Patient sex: M
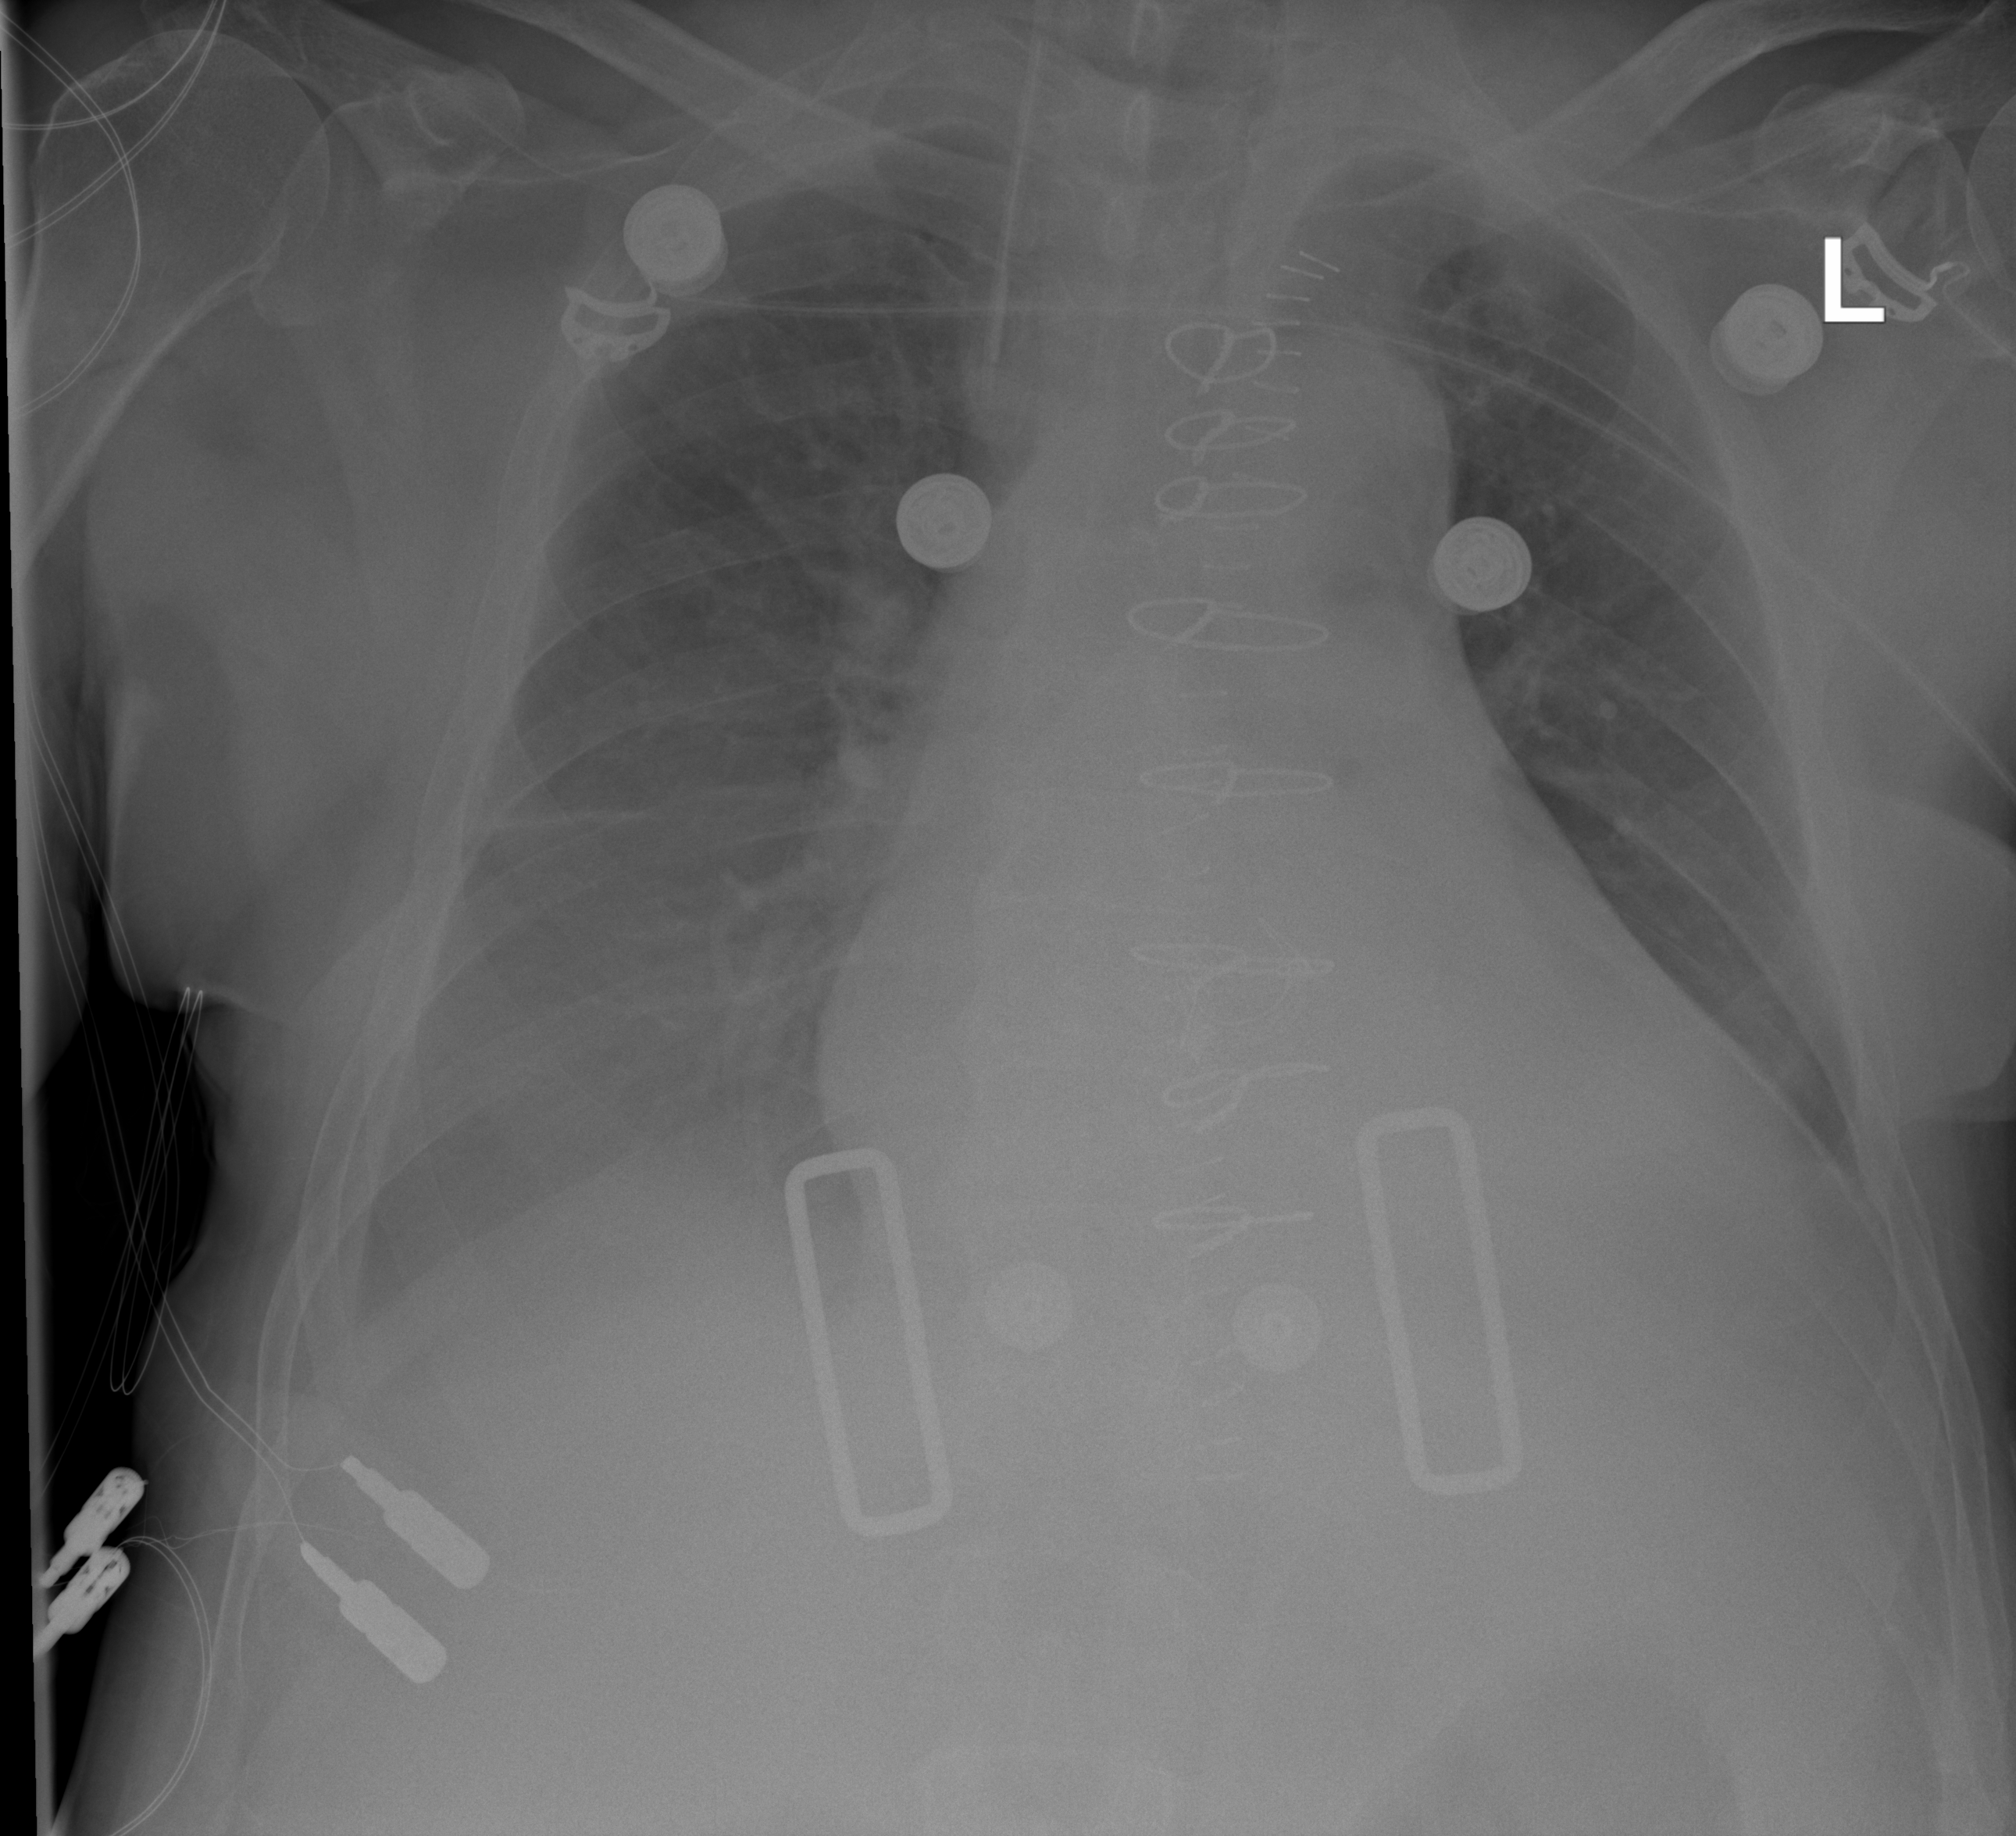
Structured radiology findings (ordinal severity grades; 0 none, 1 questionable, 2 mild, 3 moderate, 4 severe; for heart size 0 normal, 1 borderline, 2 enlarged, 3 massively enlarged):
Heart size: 2
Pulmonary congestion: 2
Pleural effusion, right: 3
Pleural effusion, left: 2
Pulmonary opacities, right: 0
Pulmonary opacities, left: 0
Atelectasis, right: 2
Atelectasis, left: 2